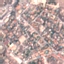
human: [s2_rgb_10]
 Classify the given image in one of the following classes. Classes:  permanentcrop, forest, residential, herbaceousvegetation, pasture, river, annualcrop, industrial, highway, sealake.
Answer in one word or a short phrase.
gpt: Residential